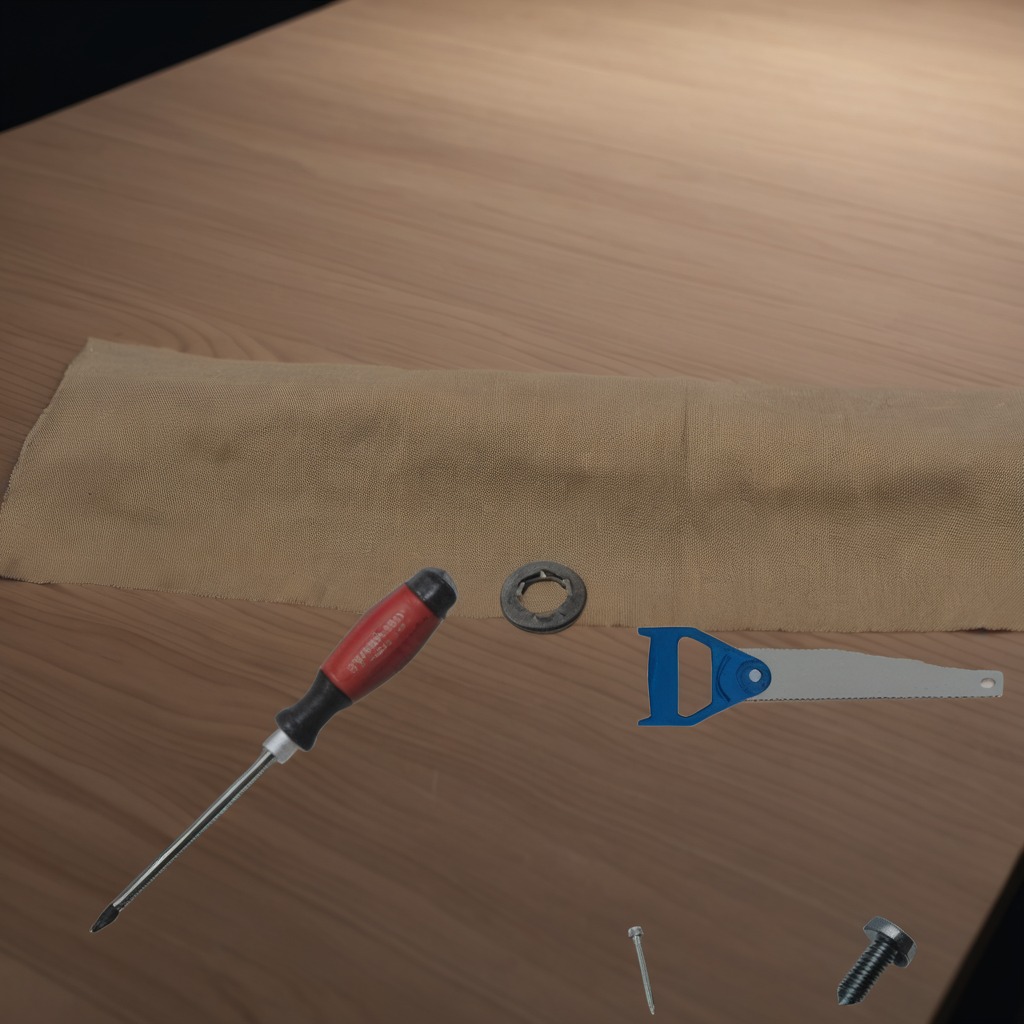
A flat metal washer, a metal machine screw, an iron nail, a handheld metal saw, and a screwdriver are lying on the wooden table.